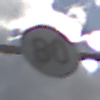
Verkehrszeichen: EndeGeschwindigkeit80
Umgebung: Outdoor, Nature
Tageszeit: Midday
Wetter: PartlyCloudy
Licht: Natural
Jahreszeit: NotSpecified
Kontrast: LowContrast